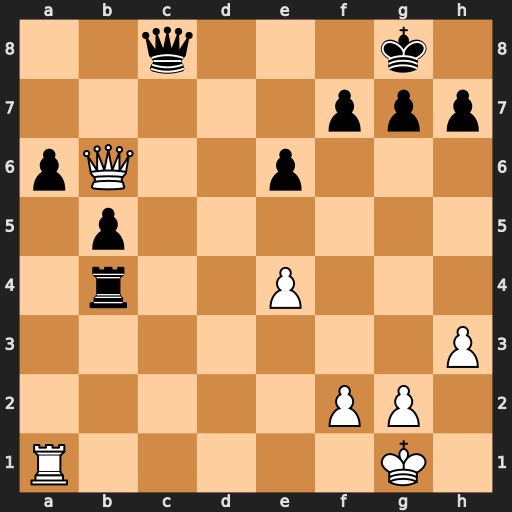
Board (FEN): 2q3k1/5ppp/pQ2p3/1p6/1r2P3/7P/5PP1/R5K1
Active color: w
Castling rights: -
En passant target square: -
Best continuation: Rd1 g6 Rd8+ Qxd8 Qxd8+